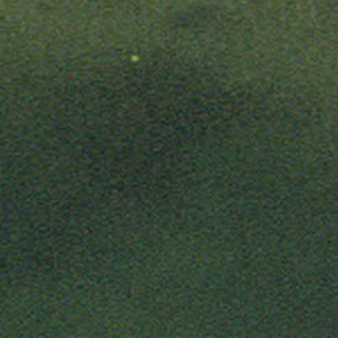
Label: other